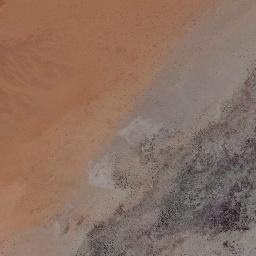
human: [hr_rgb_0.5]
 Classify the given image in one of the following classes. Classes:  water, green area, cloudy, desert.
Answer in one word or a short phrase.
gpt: desert